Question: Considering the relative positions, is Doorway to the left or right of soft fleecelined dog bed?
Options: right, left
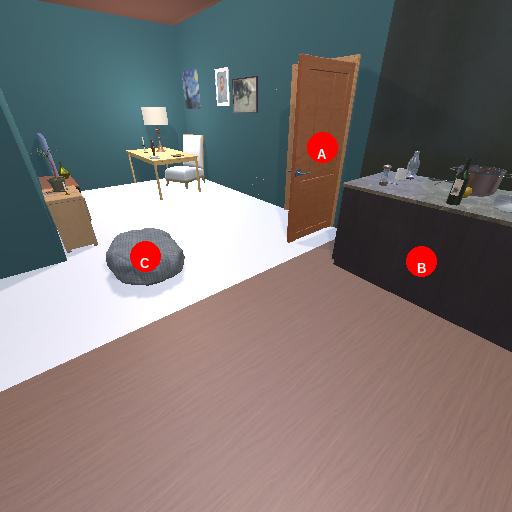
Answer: right